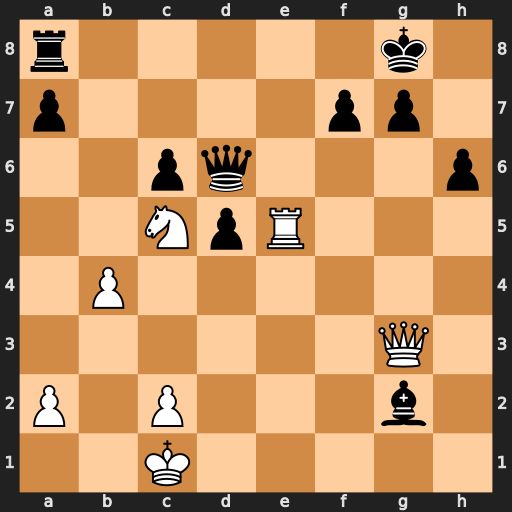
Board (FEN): r5k1/p4pp1/2pq3p/2NpR3/1P6/6Q1/P1P3b1/2K5
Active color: w
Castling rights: -
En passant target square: -
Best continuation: Re8+ Rxe8 Qxd6